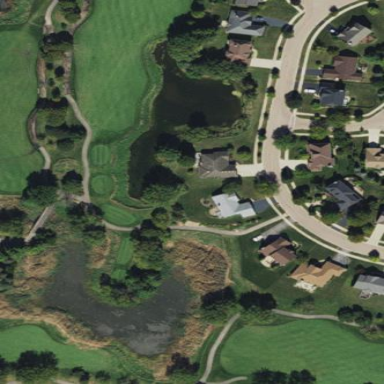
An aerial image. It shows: Water hazard in golf course. The hazard is natural water feature.